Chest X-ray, PA view. Patient: 48 years old, sex M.
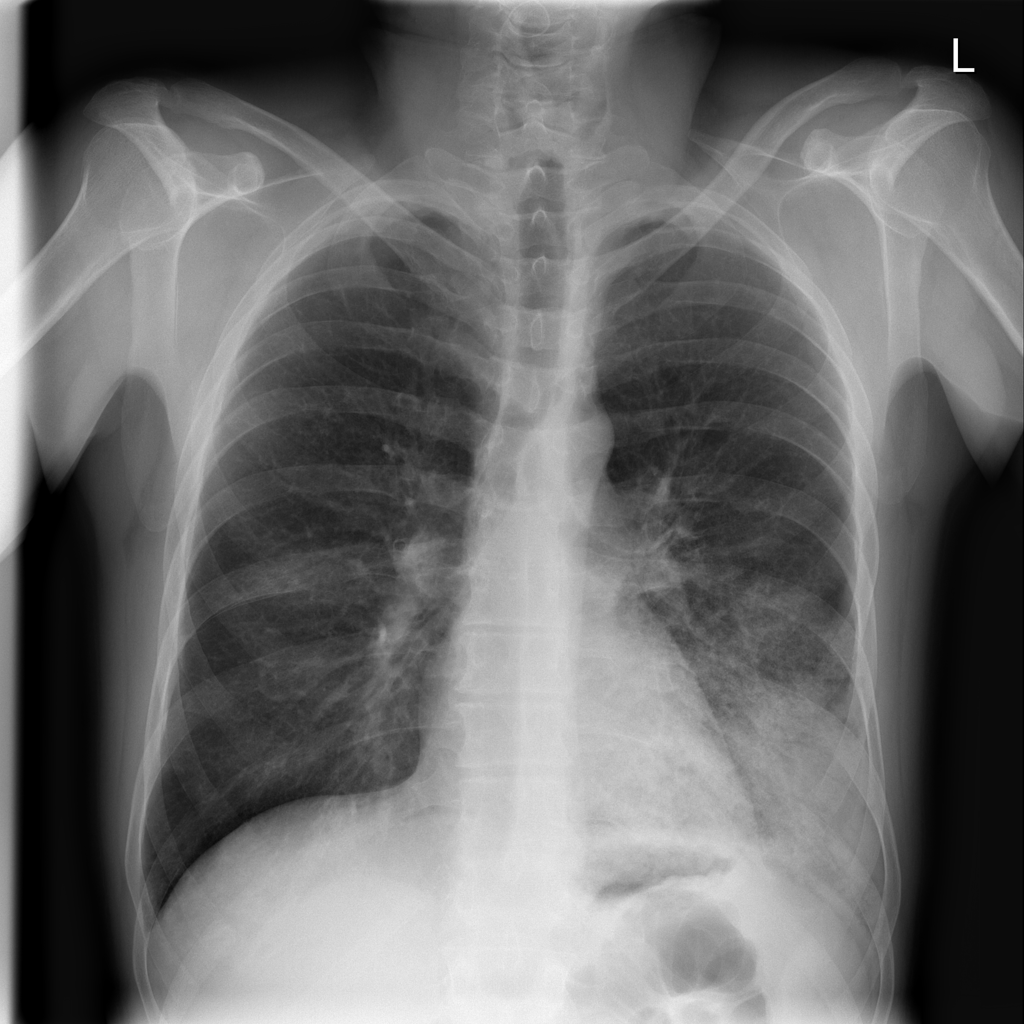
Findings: Consolidation